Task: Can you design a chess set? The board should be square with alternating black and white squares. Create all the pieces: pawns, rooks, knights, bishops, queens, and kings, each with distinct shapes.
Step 4989:
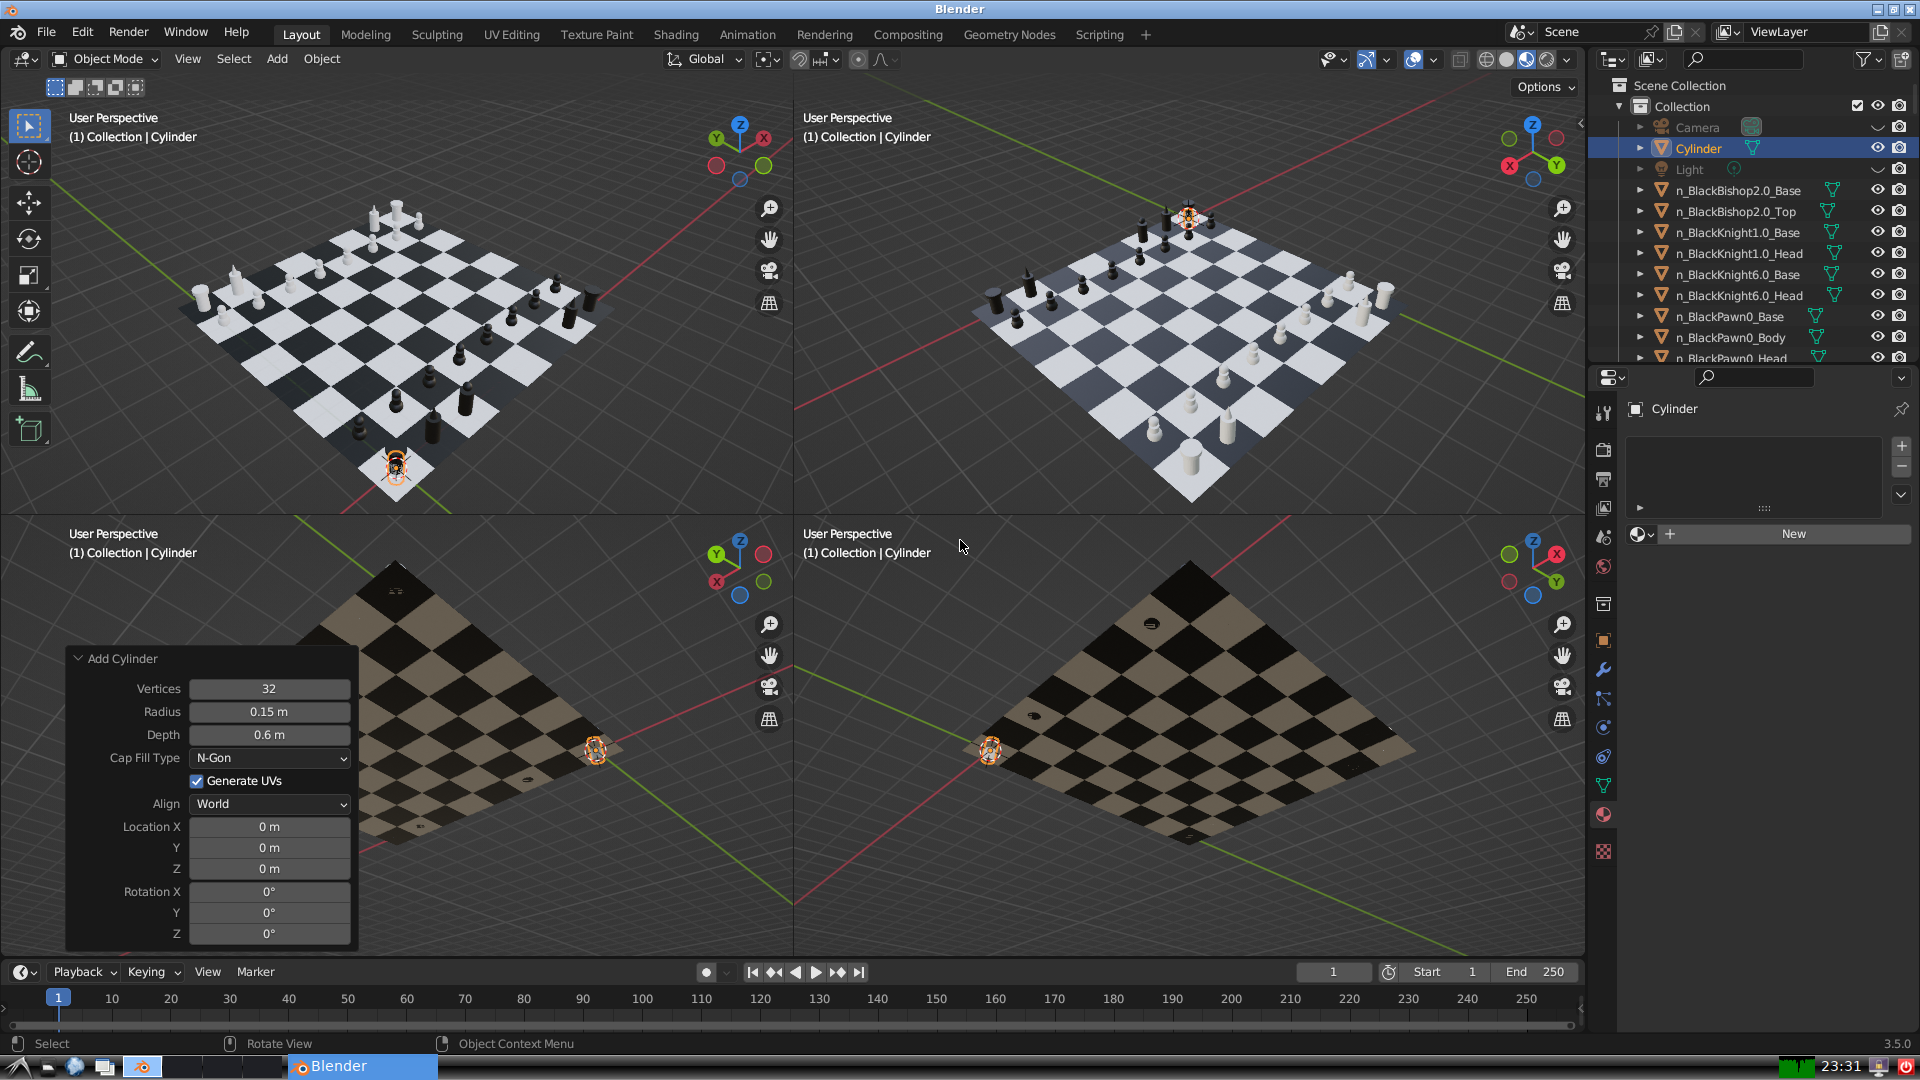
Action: {"key_press": ['Ctrl, Home']}